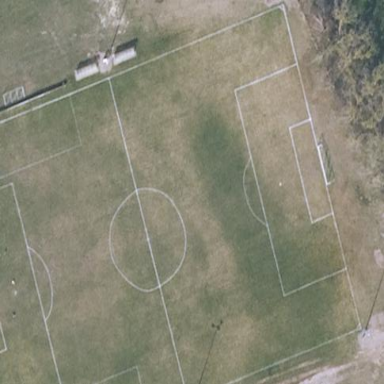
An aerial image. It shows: Soccer pitch with grass surface for leisure and sports.